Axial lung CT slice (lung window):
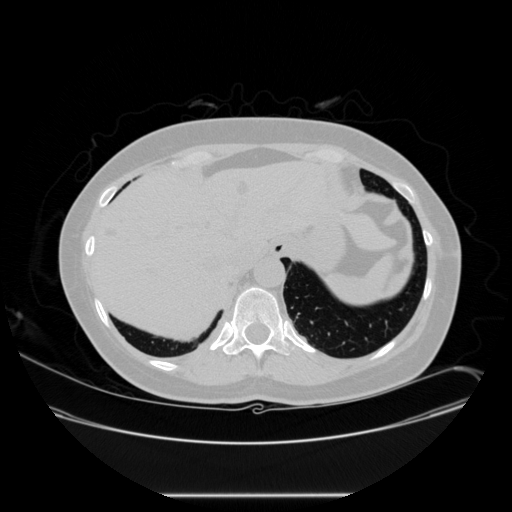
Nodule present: no